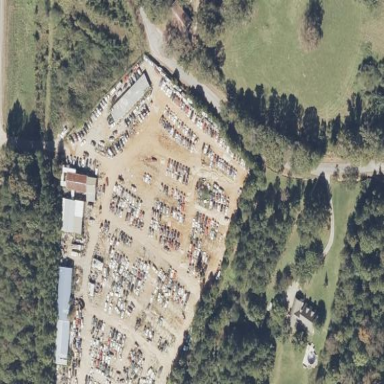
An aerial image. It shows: Industrial area designated as scrap yard.